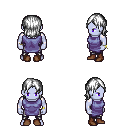
a pixel art fantasy rpg character, male body template, dark elf, purple skin, chain tabard jacket, metal pants, white long bangs hairstyle, bracelets, brown shoes, four views (front, back, left, right), 2x2 character sprite sheet, small pixel art, hard edges, no anti-aliasing